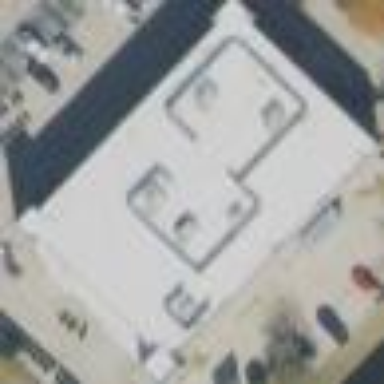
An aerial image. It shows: Building housing motorcycle shop.